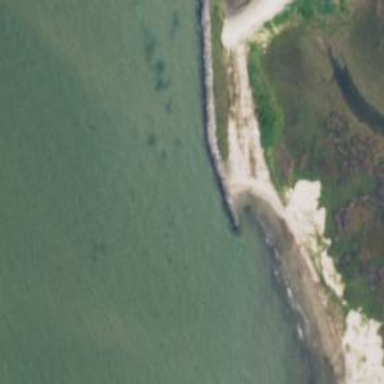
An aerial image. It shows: Breakwater structure.